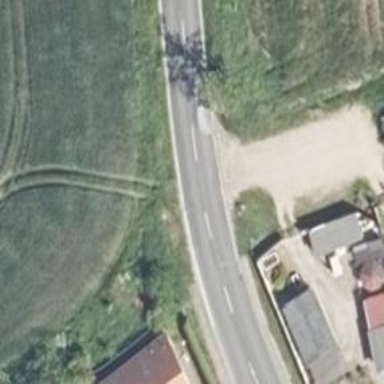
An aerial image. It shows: Secondary road with asphalt surface.